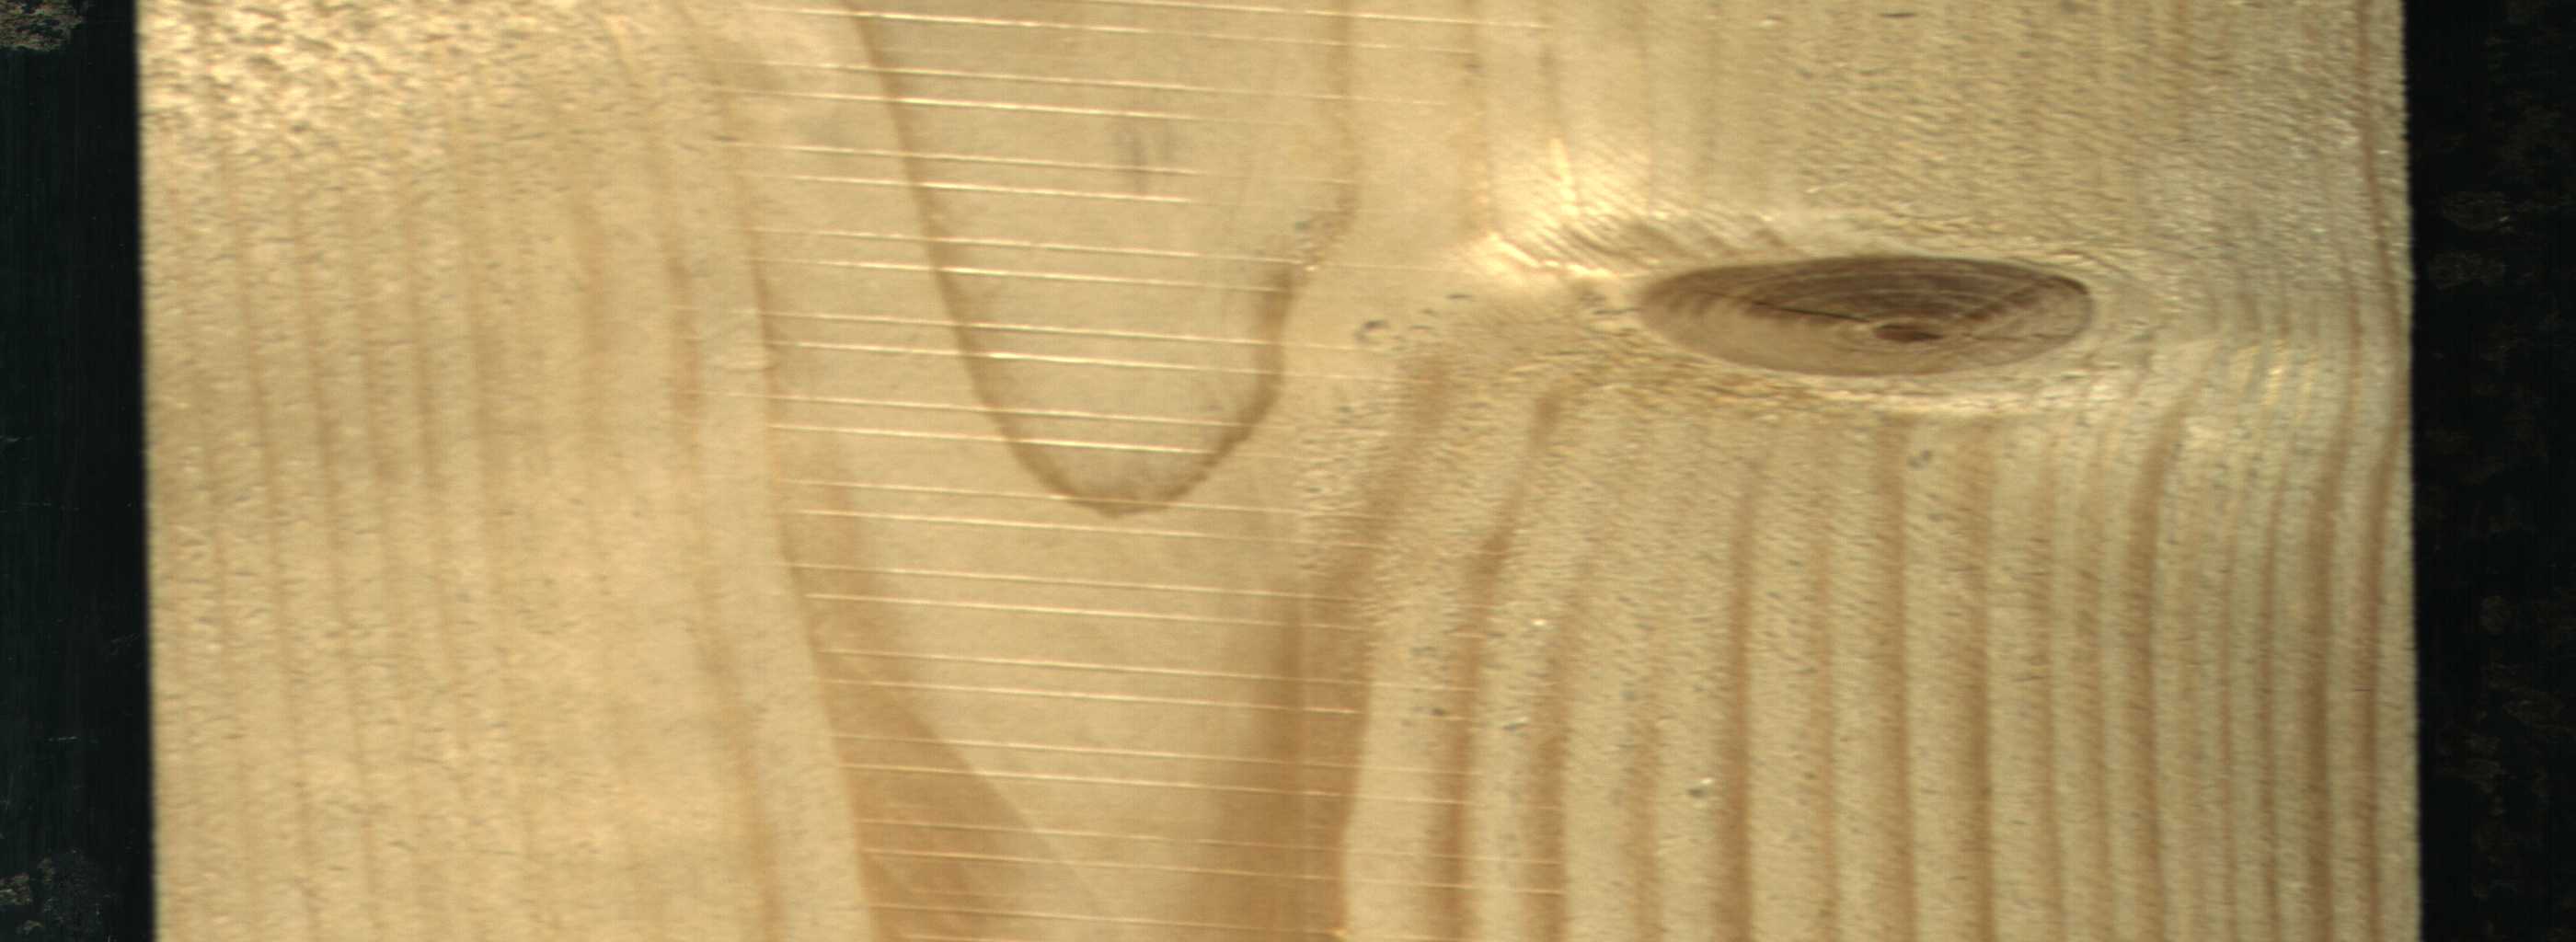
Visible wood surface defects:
Live_Knot